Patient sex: F
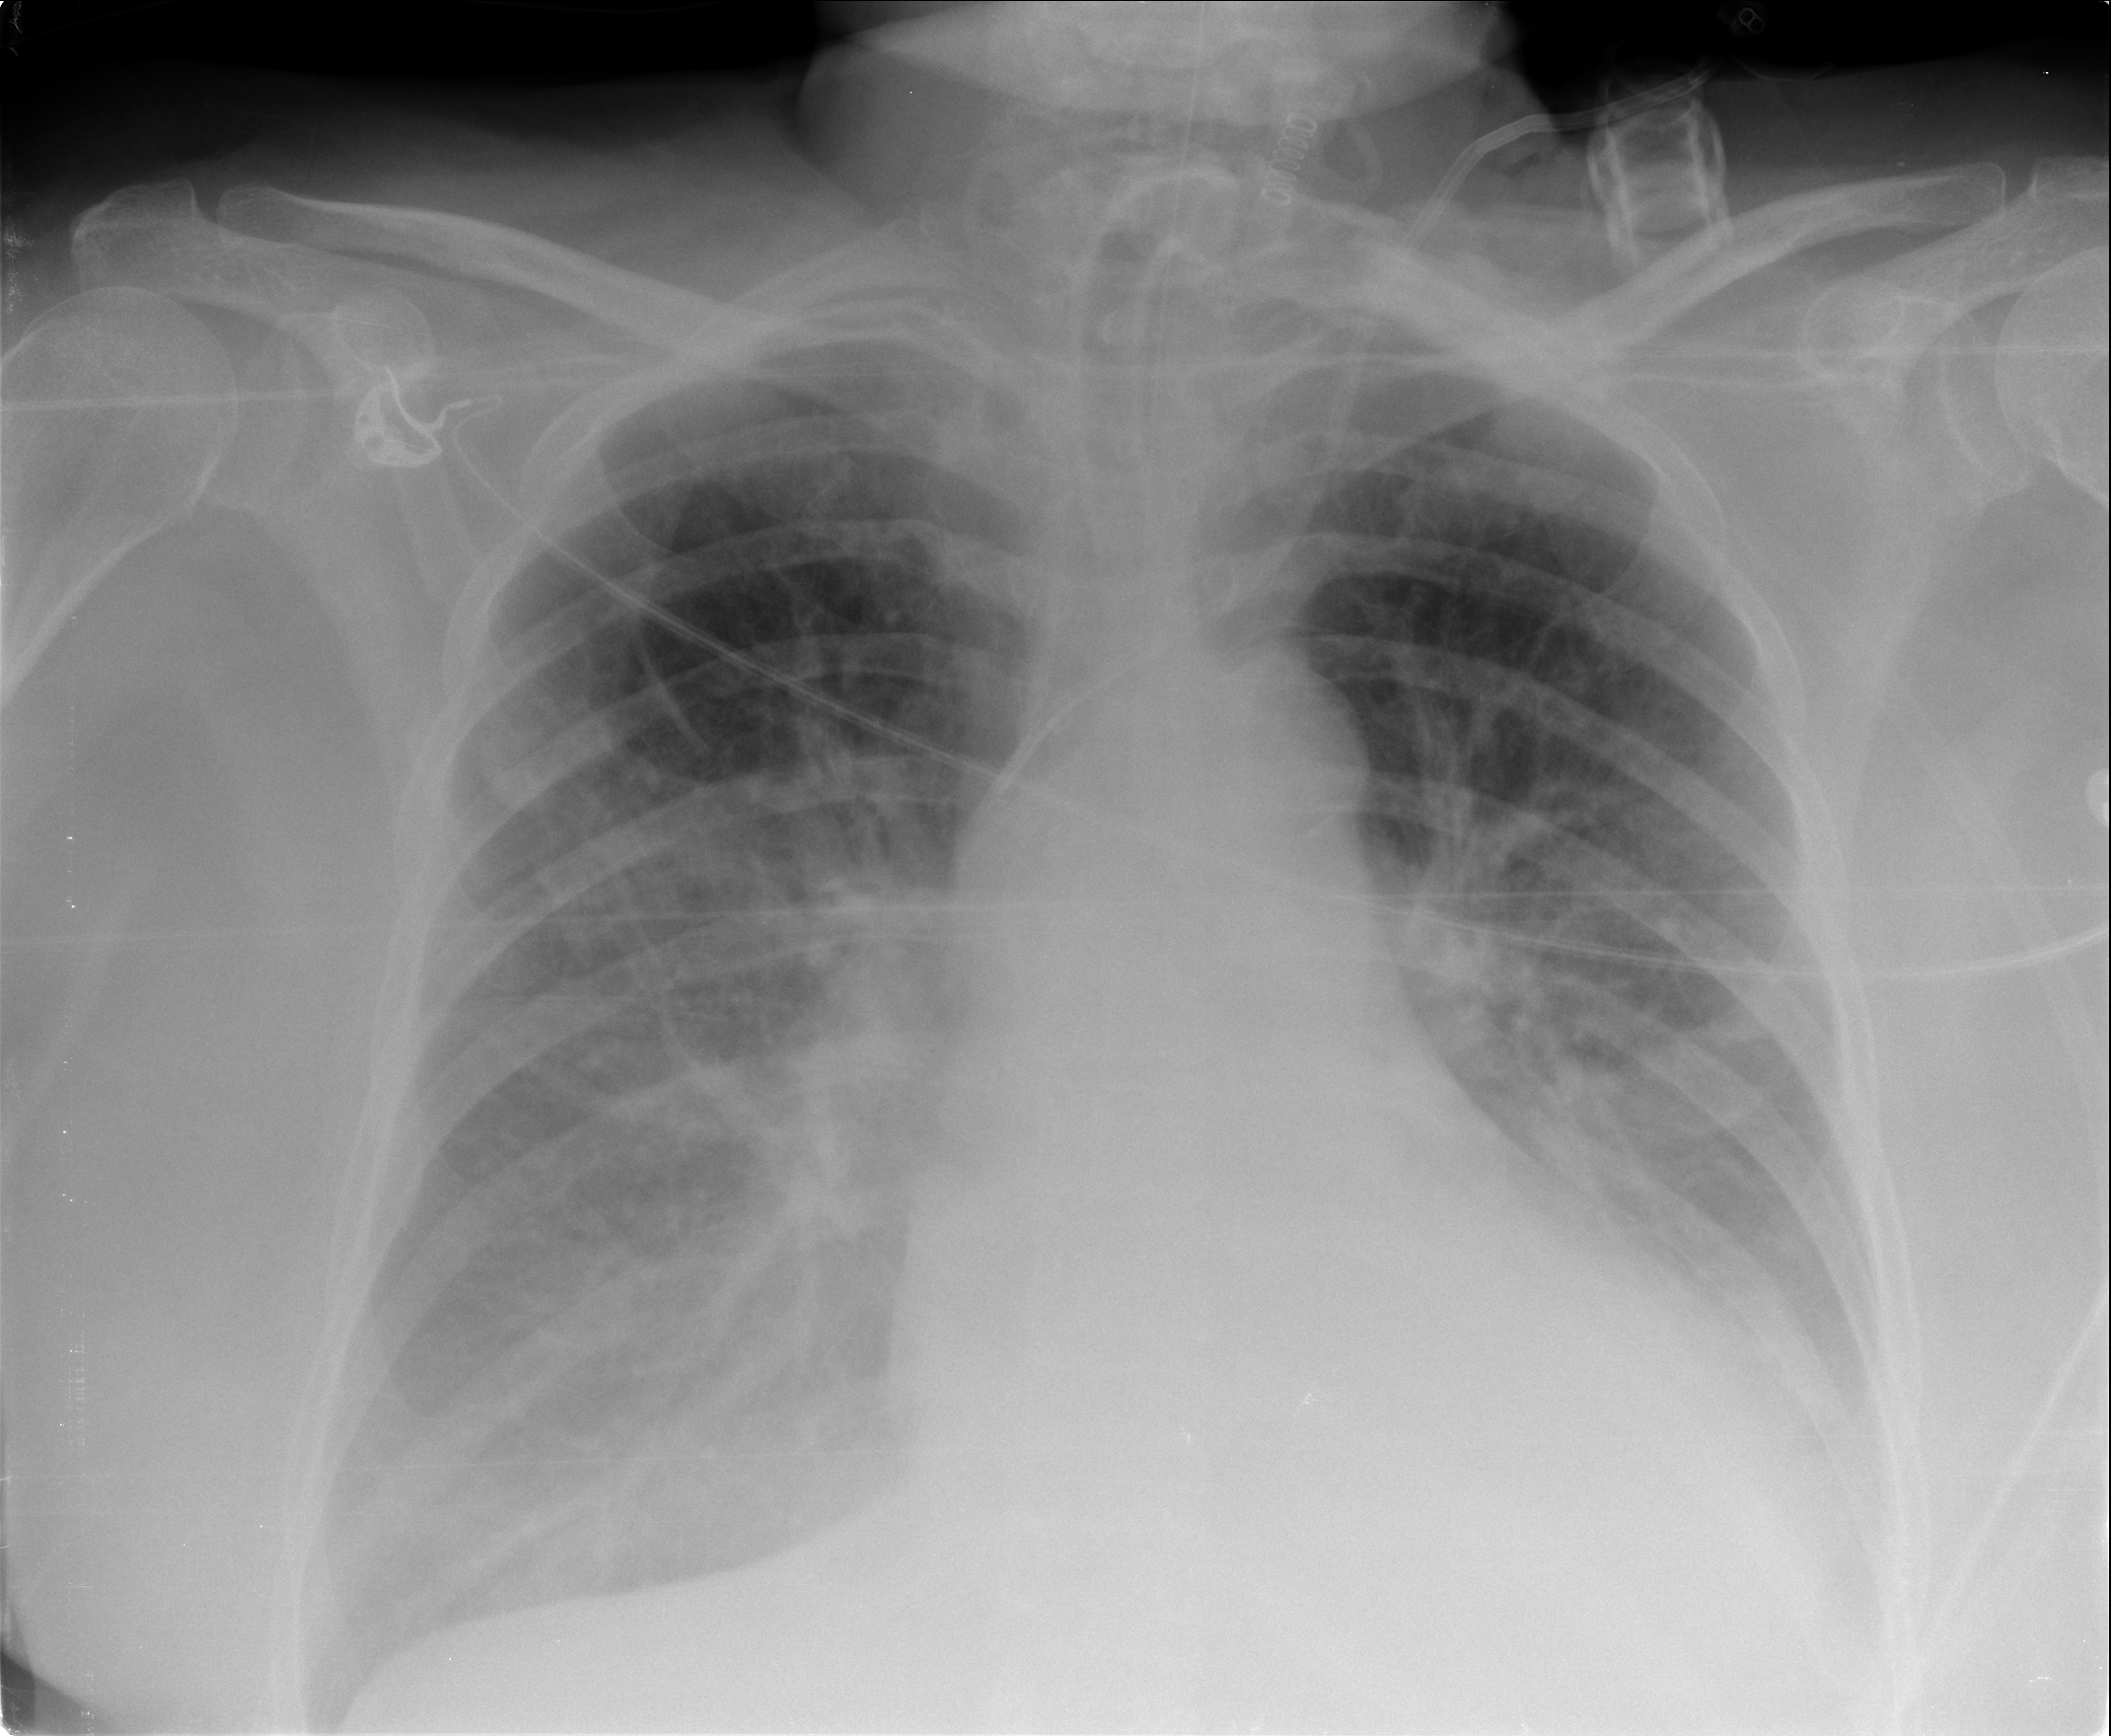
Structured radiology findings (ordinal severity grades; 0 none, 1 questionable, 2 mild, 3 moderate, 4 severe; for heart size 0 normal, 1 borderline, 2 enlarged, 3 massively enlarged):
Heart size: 2
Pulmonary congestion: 3
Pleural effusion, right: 2
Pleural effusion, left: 2
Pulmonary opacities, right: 2
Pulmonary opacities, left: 2
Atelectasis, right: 2
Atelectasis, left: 2